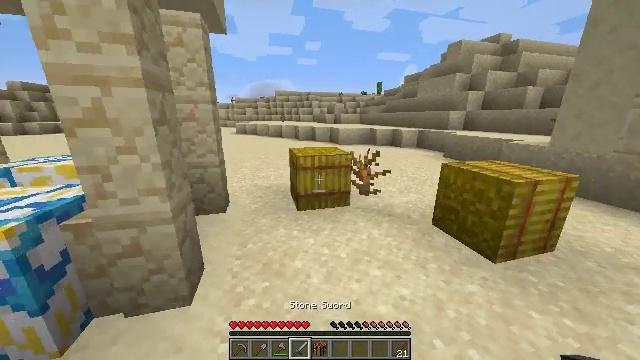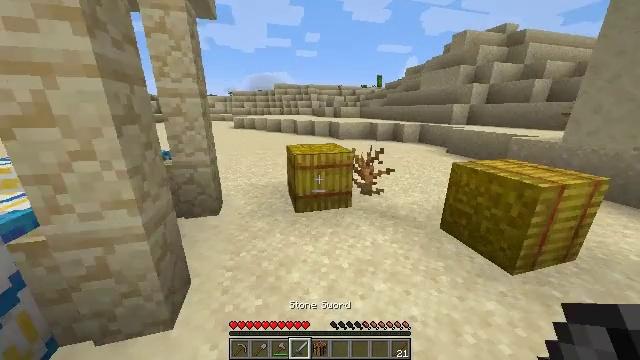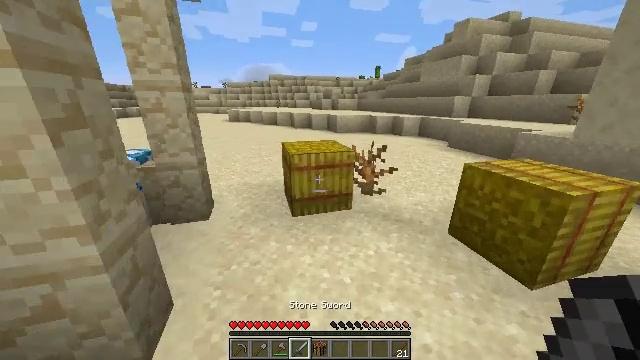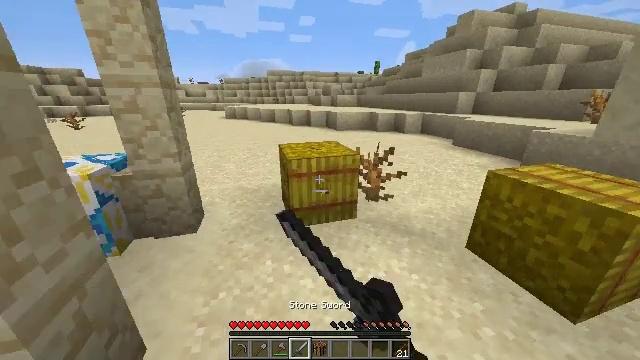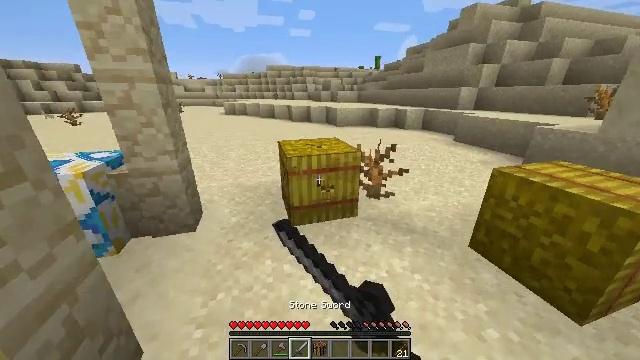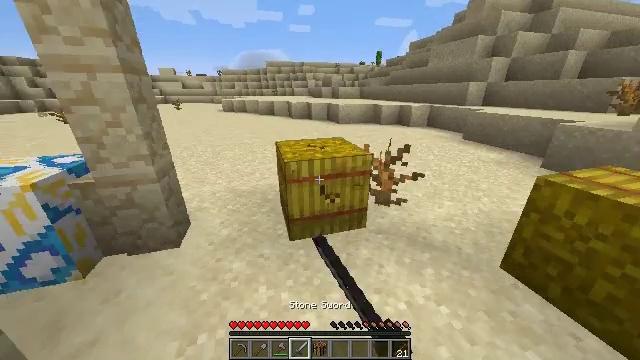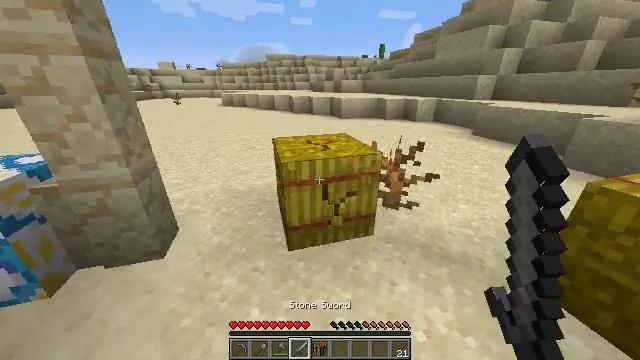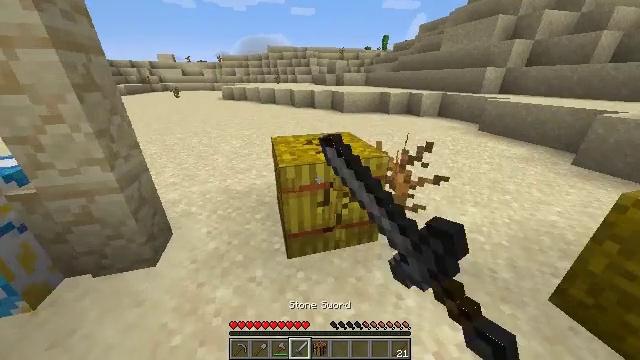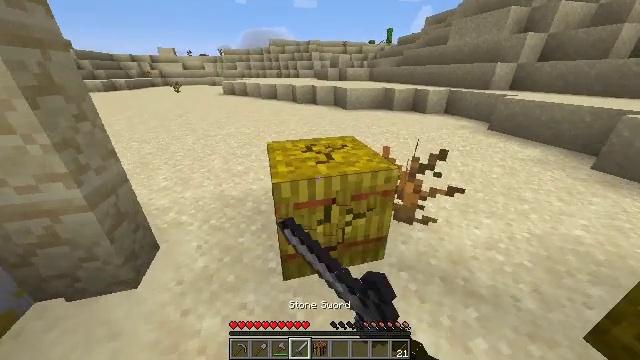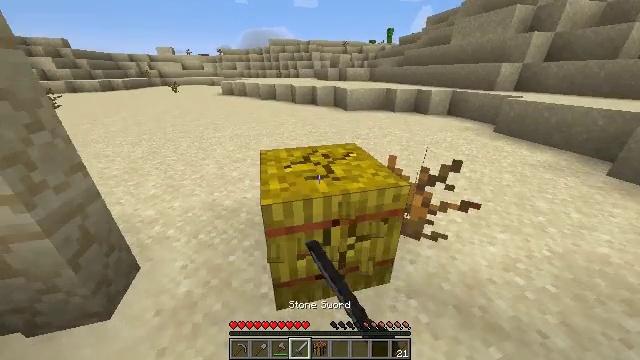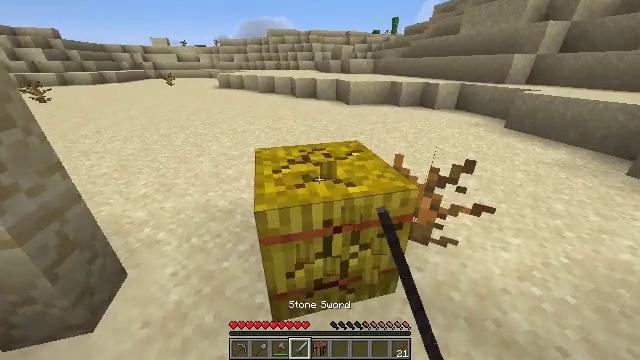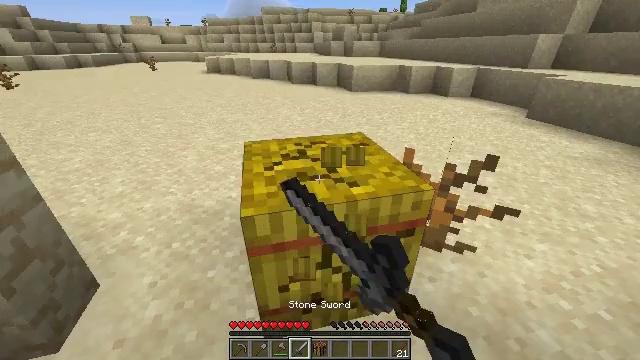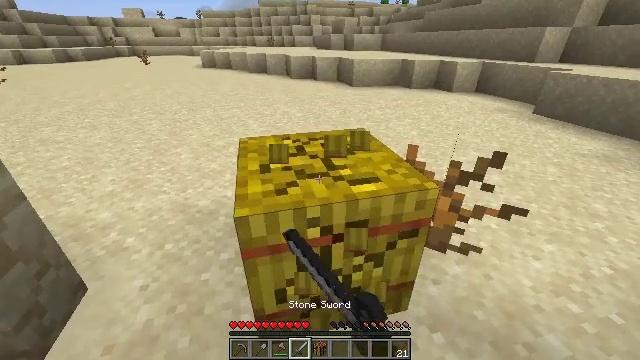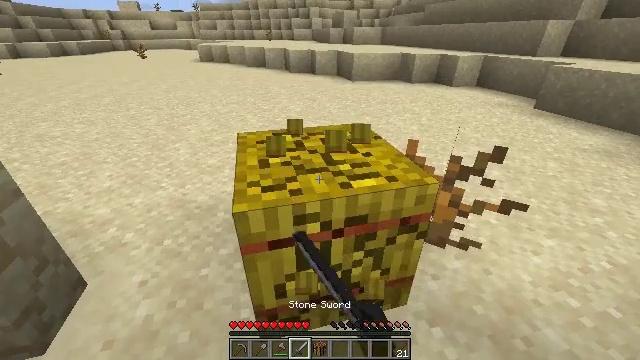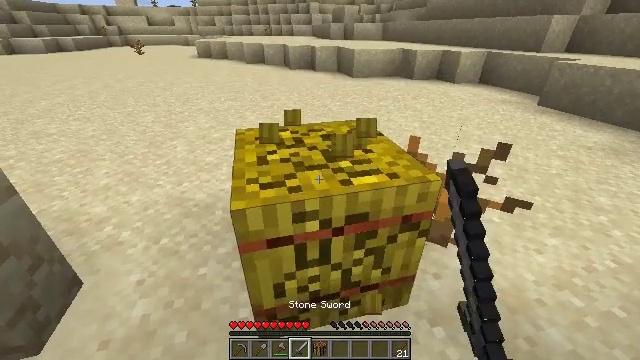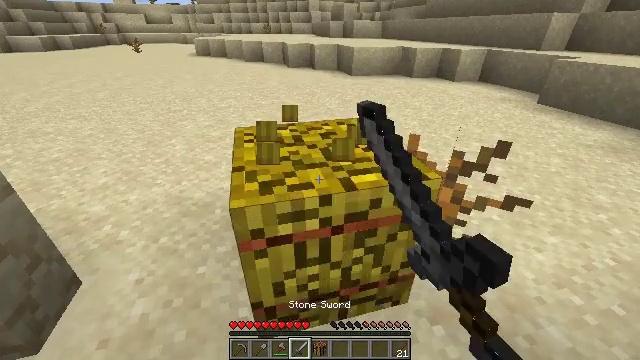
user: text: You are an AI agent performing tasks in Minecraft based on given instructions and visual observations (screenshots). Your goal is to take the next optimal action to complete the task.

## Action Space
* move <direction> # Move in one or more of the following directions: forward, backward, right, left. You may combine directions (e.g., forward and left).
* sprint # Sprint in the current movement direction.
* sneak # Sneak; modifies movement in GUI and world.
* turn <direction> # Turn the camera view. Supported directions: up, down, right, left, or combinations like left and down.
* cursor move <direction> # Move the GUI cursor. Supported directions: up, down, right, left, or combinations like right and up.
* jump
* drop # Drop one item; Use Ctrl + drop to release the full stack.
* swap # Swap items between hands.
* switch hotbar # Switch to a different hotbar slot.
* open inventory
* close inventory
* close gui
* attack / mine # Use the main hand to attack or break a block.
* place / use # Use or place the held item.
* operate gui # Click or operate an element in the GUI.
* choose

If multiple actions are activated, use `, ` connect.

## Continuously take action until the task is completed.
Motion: motion action
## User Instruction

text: Attack the hay block to get hay.
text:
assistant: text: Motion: move forward, turn down
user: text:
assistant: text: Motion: move forward, turn down, attack / mine
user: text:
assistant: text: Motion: move forward, attack / mine
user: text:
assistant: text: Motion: move forward, turn down, attack / mine
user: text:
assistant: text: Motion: move forward, turn down, attack / mine
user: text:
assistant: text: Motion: move forward, turn down, attack / mine
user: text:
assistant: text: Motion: move forward, turn down, attack / mine
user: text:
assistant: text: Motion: move forward, turn down, attack / mine
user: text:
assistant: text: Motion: attack / mine
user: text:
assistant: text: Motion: attack / mine
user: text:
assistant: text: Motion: turn down, attack / mine
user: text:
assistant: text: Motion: attack / mine
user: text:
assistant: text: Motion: turn down, attack / mine
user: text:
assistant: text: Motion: attack / mine
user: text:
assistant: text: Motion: attack / mine
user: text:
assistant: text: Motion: attack / mine
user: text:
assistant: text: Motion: attack / mine
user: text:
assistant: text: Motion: attack / mine
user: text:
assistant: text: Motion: attack / mine
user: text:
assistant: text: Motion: attack / mine
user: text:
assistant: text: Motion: attack / mine
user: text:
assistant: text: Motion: attack / mine
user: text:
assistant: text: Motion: attack / mine
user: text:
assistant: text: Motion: move forward, attack / mine
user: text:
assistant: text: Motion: move forward and move left, turn right and up, attack / mine
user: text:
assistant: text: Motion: move forward and move left, turn right and up
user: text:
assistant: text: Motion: move forward and move left, turn right and up
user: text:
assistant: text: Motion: move forward and move left, turn right and up
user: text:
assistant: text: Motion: move forward and move left, turn right
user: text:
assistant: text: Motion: move forward and move left, turn right and up